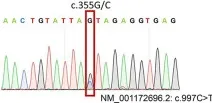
Compound Heterozygous Variants of TSFM Revealed by Trio (Proband/Parents) Whole Exome Sequencing (WES). (E) Sanger sequencing confirms that both TSFM variants are in trans configuration in the proband DNA.
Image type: chart (chart)